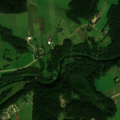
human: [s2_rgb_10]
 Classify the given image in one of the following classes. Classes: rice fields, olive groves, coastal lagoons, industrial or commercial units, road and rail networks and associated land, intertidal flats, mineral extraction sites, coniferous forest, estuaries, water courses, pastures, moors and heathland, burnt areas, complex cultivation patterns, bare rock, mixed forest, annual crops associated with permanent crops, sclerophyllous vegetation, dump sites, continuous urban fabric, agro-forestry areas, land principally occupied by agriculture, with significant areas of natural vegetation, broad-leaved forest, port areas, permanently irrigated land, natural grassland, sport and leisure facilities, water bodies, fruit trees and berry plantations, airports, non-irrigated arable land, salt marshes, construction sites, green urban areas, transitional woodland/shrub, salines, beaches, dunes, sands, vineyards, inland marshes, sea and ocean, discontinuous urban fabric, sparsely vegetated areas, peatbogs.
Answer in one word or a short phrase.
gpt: discontinuous urban fabric, industrial or commercial units, non-irrigated arable land, complex cultivation patterns, land principally occupied by agriculture, with significant areas of natural vegetation, coniferous forest, mixed forest